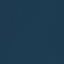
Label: SeaLake